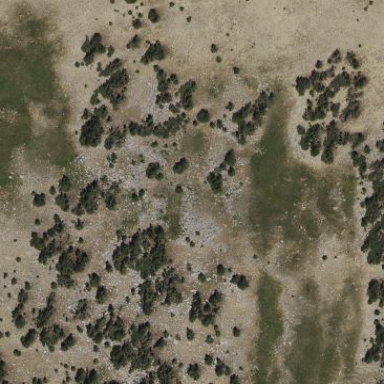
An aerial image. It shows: Wet meadow with grassland vegetation.